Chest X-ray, PA view. Patient: 33 years old, sex M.
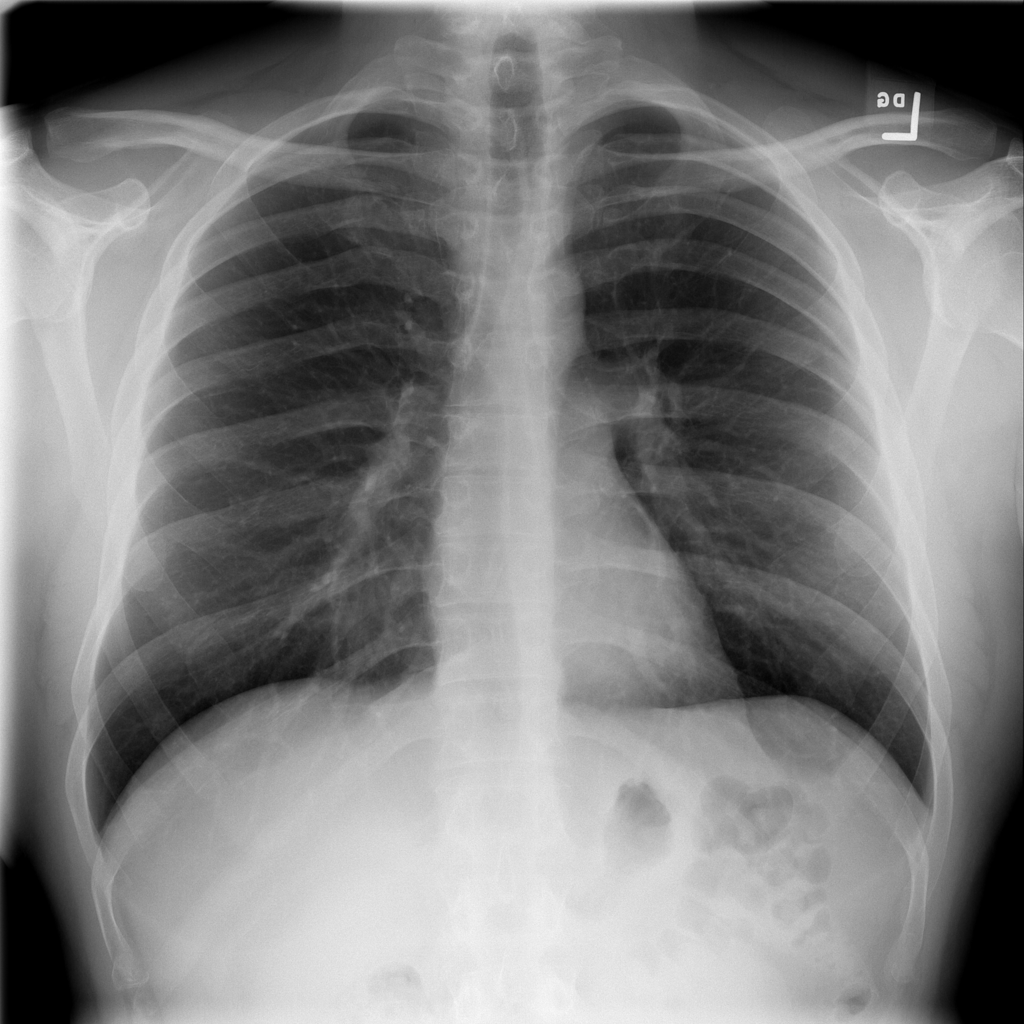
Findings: No Finding